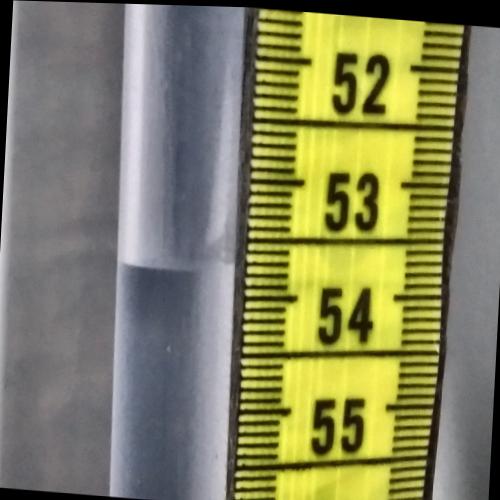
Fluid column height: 53.8 cm